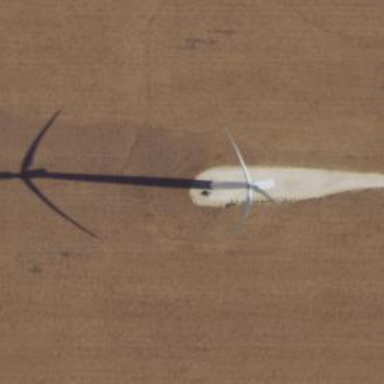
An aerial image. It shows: Wind generator powered by horizontal-axis wind turbine.